Interaction volume radius: 5 \u00c5
Interaction volume height: 20 \u00c5
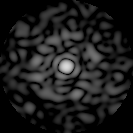
Disorder parameter: 0.8671